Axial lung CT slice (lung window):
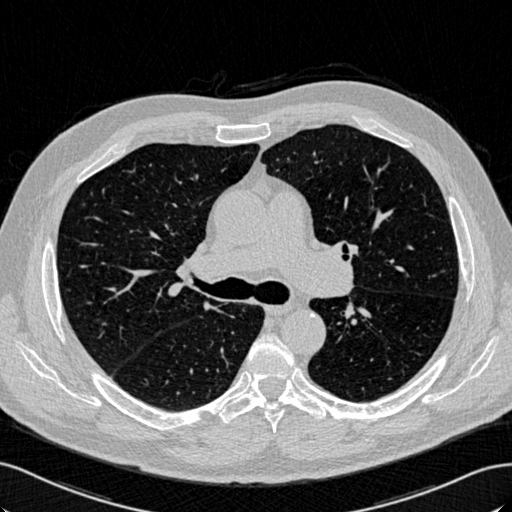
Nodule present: no